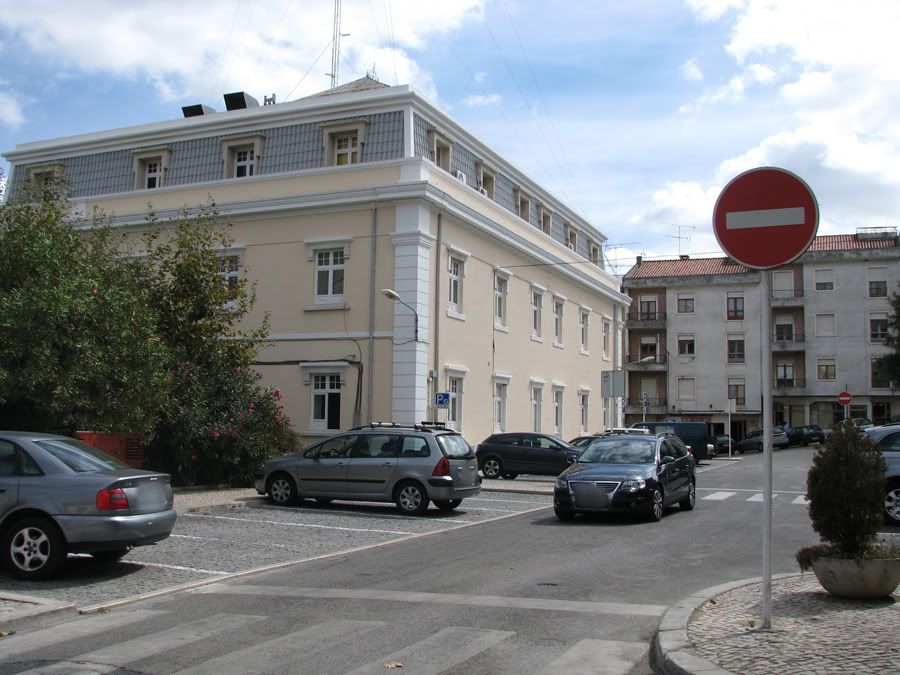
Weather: clear
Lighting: day
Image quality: good
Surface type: walking surface
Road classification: footway, steps, service
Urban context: urban centre
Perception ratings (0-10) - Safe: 2.82, Lively: 8.99, Beautiful: 6.16, Boring: 6.05, Depressing: 3.72, Wealthy: 9.3